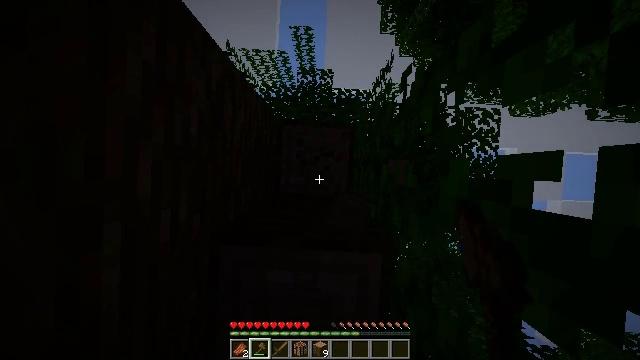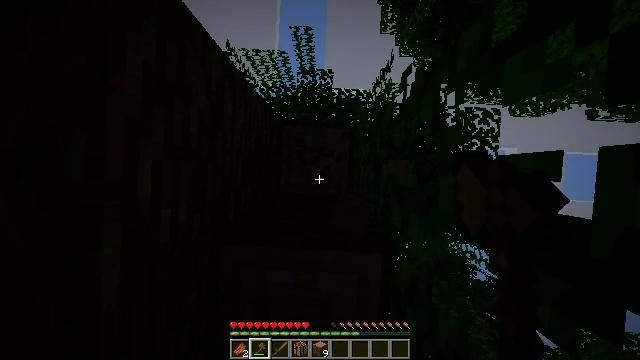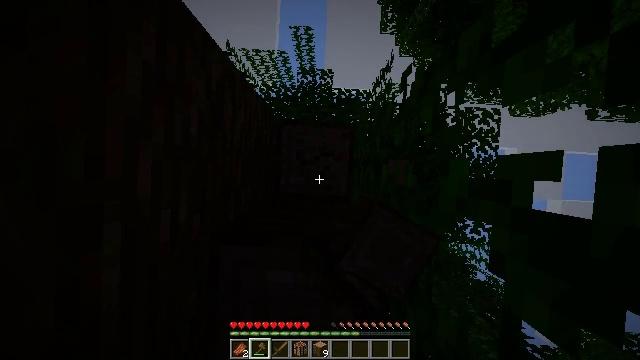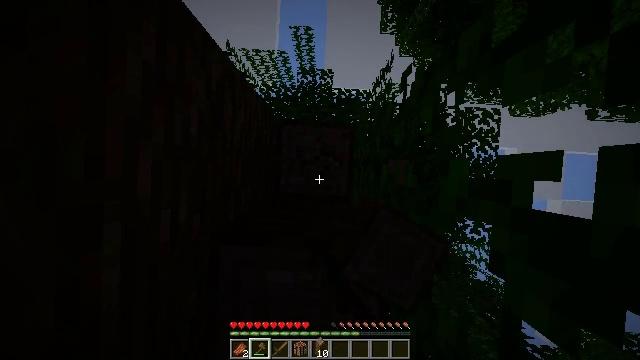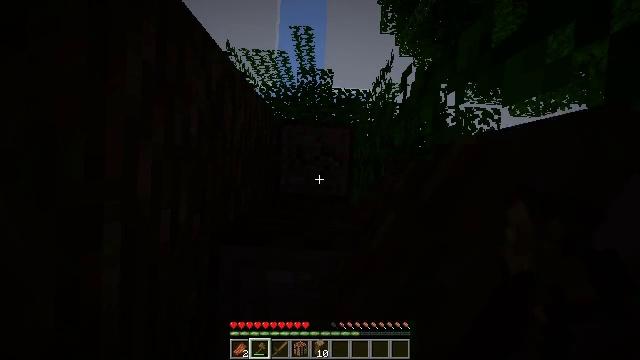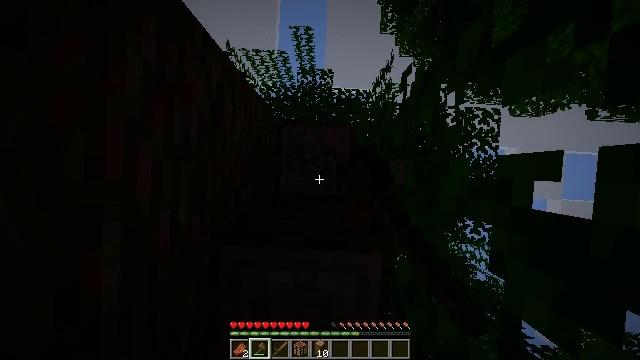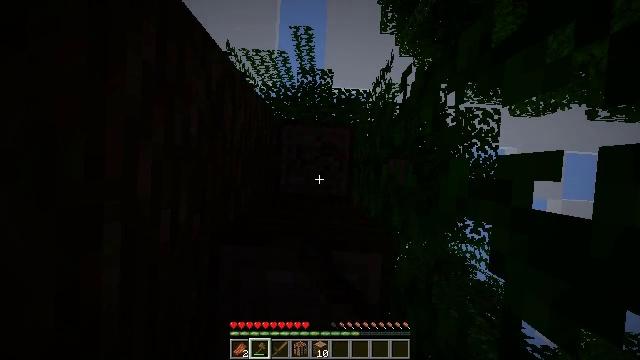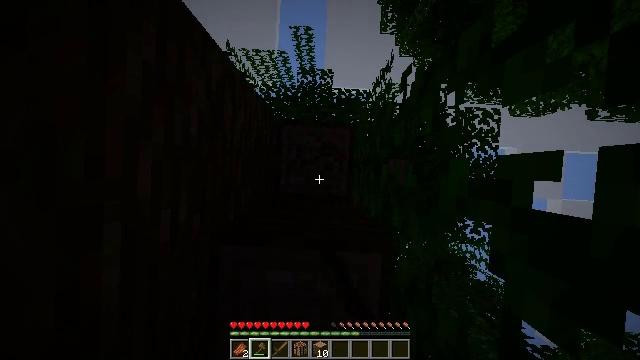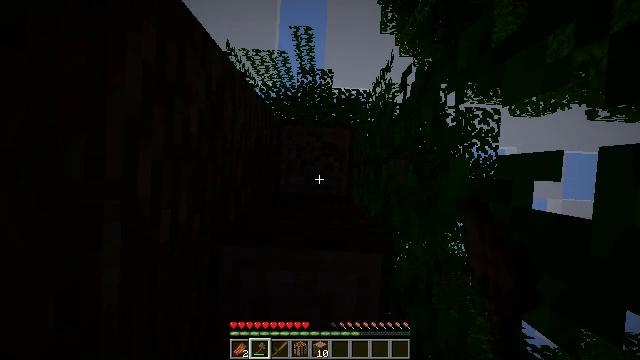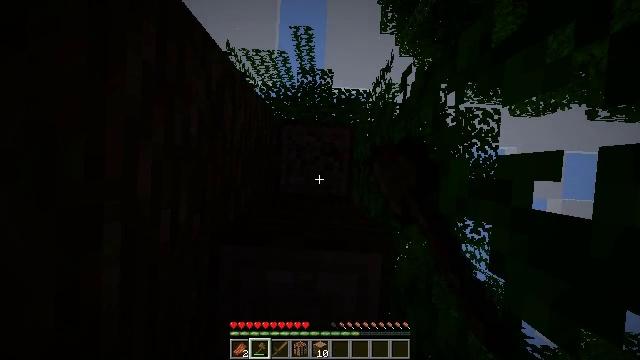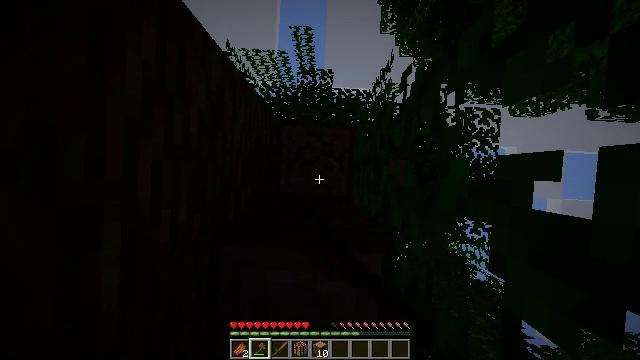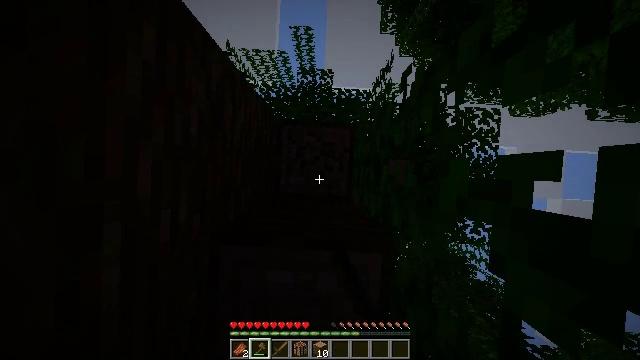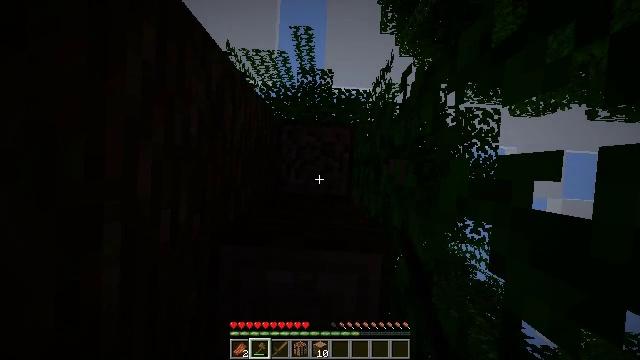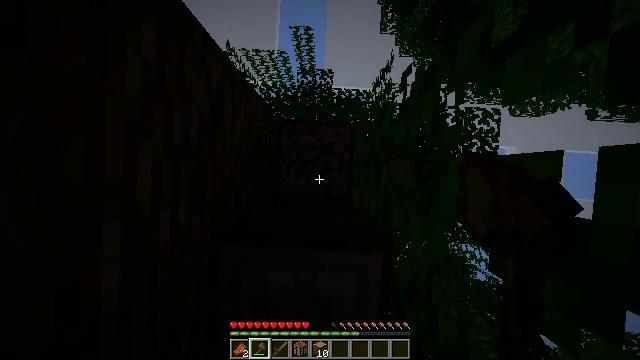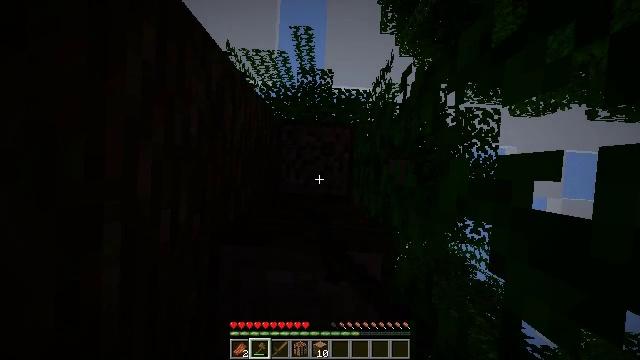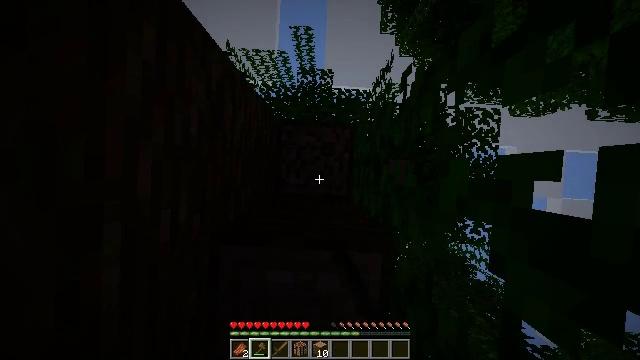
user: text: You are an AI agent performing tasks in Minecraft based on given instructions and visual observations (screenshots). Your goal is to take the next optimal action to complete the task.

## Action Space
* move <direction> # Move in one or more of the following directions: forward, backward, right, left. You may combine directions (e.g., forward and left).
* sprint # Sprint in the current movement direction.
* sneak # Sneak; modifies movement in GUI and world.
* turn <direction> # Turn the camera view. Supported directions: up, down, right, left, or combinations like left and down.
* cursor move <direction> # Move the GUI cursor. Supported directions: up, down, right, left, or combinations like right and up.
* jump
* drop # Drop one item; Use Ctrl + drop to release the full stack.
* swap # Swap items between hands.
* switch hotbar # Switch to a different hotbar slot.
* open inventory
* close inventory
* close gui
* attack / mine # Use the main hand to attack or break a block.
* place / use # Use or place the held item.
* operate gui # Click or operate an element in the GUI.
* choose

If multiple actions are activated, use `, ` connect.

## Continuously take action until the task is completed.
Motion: motion action
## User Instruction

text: Chop down a jungle log from the jungle tree.
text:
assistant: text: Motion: attack / mine
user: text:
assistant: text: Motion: attack / mine
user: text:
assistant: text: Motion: attack / mine
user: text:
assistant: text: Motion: attack / mine
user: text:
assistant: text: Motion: attack / mine
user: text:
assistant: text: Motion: attack / mine
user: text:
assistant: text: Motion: attack / mine
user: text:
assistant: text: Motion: attack / mine
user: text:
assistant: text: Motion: attack / mine
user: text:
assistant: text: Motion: attack / mine
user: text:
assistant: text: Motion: attack / mine
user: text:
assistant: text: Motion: attack / mine
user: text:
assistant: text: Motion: attack / mine
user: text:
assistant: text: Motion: attack / mine
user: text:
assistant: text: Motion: attack / mine
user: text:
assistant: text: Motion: attack / mine
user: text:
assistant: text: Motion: attack / mine
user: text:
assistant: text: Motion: attack / mine
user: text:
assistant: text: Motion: attack / mine
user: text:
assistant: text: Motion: attack / mine
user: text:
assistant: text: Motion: attack / mine
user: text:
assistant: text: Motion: attack / mine
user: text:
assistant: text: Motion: attack / mine
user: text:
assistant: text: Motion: attack / mine
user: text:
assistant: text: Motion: attack / mine
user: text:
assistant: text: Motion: attack / mine
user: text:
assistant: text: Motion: attack / mine
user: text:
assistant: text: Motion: attack / mine
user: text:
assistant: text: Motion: move back, attack / mine
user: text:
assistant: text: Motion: move back, turn down, attack / mine